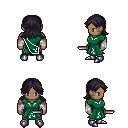
a pixel art fantasy rpg character, male body template, human, dark skin, sash dress, white pants, raven loose hair, white cloth bandages, metal boots, dagger, four views (front, back, left, right), 2x2 character sprite sheet, small pixel art, hard edges, no anti-aliasing